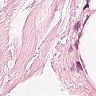
Metastatic tissue present: no